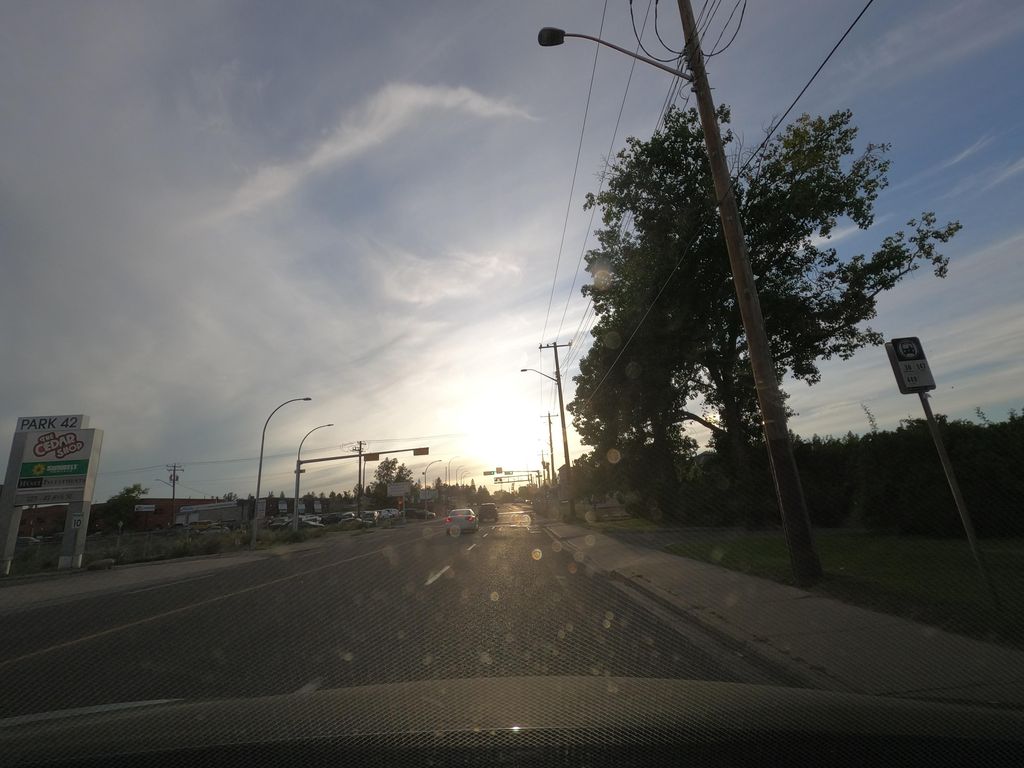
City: calgary